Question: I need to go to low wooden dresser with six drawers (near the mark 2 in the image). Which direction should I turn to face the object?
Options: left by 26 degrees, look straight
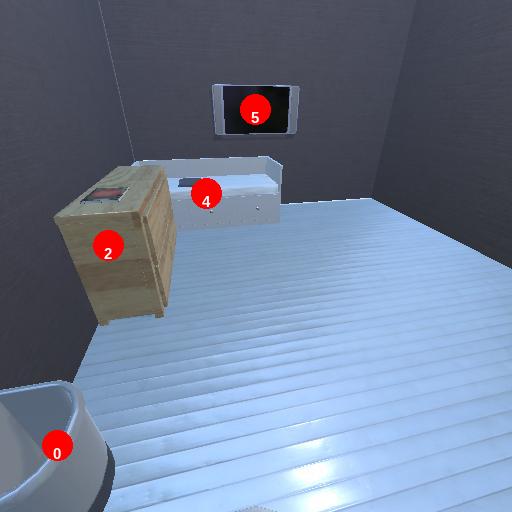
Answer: left by 26 degrees